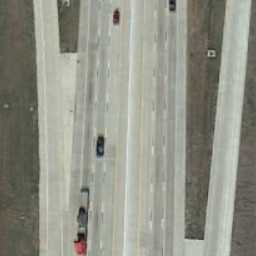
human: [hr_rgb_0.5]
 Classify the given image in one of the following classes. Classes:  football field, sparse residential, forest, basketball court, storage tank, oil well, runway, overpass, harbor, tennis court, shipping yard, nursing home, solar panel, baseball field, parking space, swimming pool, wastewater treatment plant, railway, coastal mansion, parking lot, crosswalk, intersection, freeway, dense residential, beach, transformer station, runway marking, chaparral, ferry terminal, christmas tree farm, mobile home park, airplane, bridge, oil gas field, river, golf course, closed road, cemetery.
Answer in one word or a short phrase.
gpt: freeway